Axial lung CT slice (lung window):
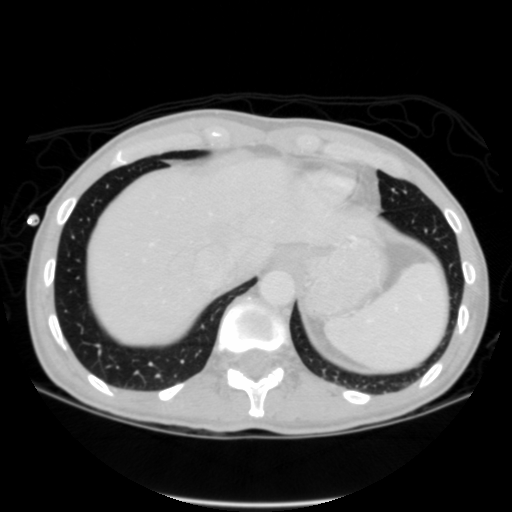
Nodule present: no